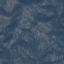
Label: HerbaceousVegetation